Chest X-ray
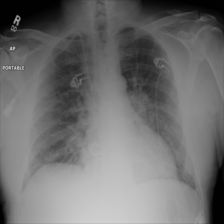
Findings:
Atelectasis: negative
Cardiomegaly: negative
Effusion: negative
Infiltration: positive
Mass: negative
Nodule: negative
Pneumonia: negative
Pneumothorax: negative
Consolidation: negative
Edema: negative
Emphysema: negative
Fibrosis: negative
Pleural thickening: negative
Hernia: negative